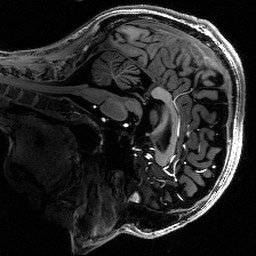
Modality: T1w
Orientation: sagittal
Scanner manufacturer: siemens
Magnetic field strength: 6.98 T
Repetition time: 2.5 s
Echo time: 0.00139 s